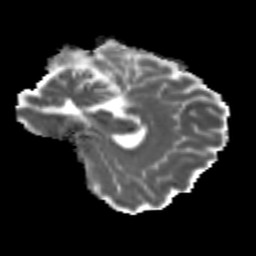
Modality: MD
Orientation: sagittal
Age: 25
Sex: female
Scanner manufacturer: siemens
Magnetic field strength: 3 T
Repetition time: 3.5 s
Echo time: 0.113 s